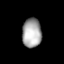
Tissue: lung
Cell type: Epithelial cells
Senescence score: 0.1697
Nuclear area (px): 550
Mean DAPI intensity: 167.858